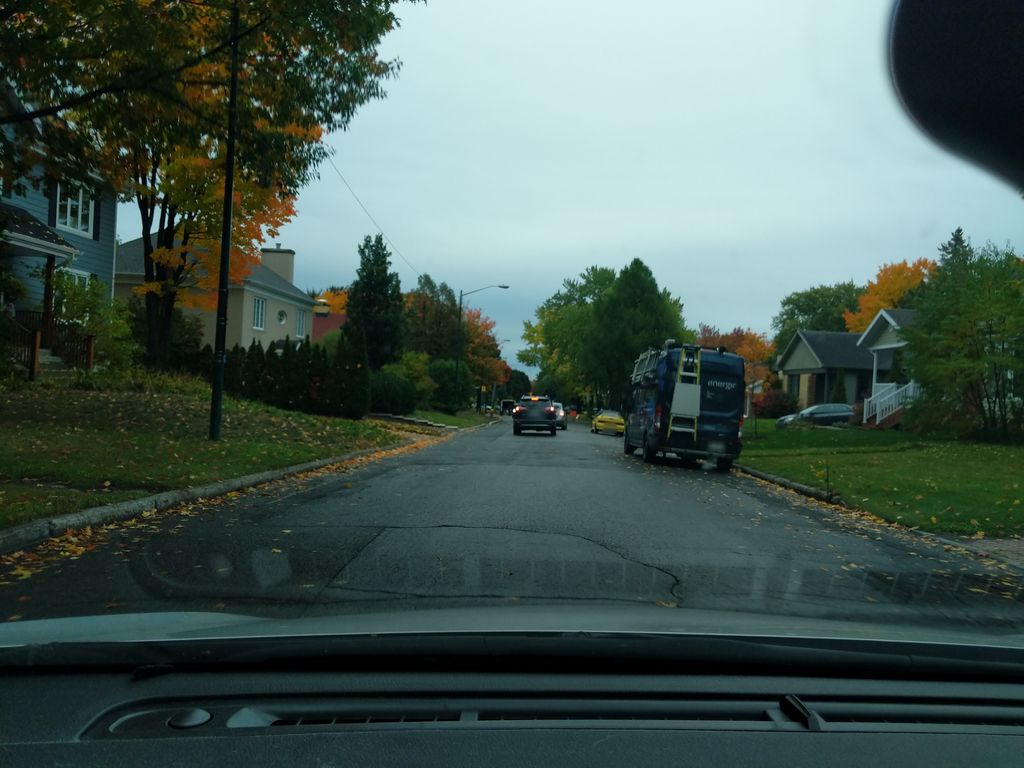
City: quebec_city